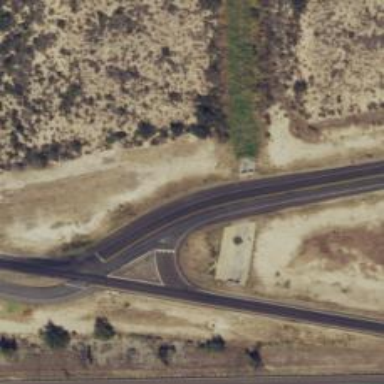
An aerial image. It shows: Asphalt tertiary road with frontage road.